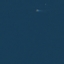
Land use / land cover: SeaLake